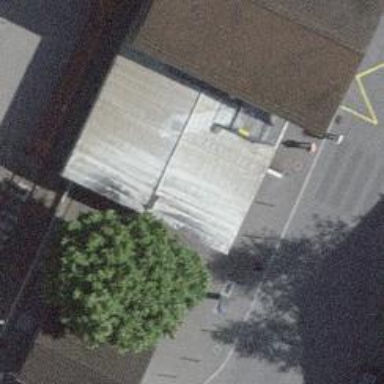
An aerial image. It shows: Post box is visible.